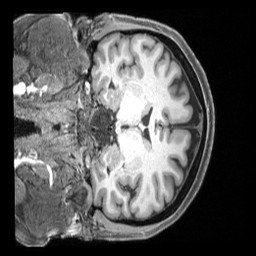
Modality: T1w
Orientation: coronal
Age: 46
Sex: female
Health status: ill
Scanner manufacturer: siemens
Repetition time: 2.4 s
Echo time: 0.00231 s